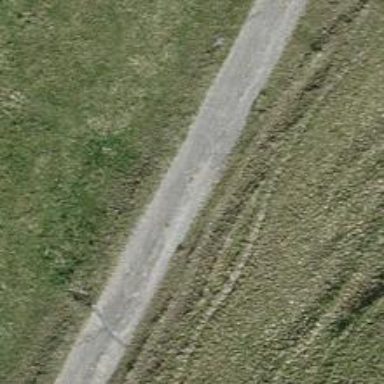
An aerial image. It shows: Paved track with grade1 tracktype.